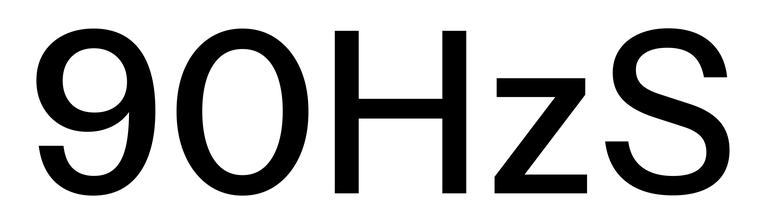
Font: InstrumentSans_Medium